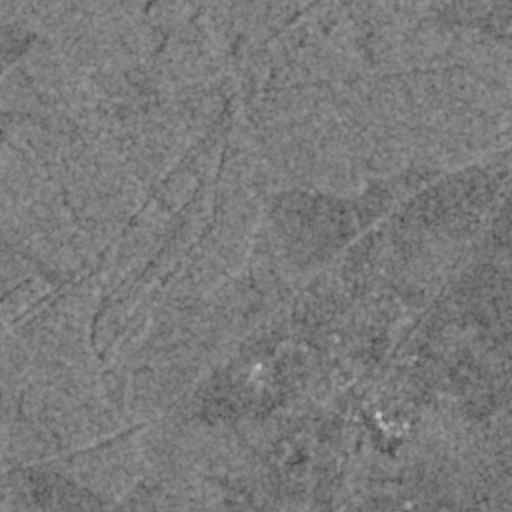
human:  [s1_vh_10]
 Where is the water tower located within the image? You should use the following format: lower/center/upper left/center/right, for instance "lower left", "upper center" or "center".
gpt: The water tower is located in the upper center of the image.
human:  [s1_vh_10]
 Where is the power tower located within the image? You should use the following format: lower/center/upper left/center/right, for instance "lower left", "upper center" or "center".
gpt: There is no power tower in the image.

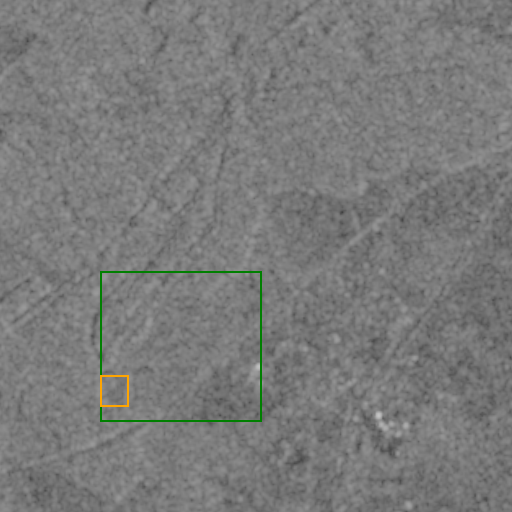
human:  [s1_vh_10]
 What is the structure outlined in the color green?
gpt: The structure outlined in green is a crop field.
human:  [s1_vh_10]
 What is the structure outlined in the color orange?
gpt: The structure outlined in orange is a park.
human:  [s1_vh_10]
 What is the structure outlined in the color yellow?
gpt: There is no yellow outline.